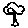
Label: tree